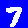
Digit: 7